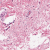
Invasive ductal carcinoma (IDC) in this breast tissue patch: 0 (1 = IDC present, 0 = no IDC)